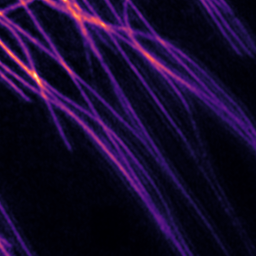
Label: Super-resolution Microtubules image